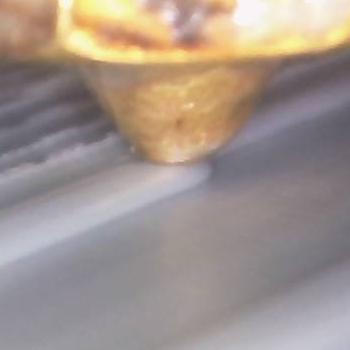
Flow rate: 200%